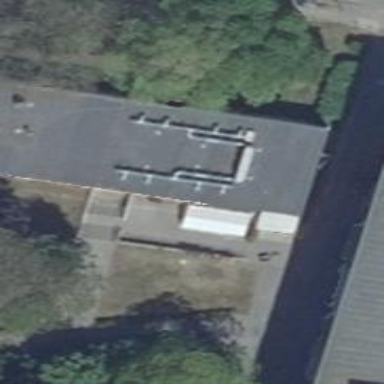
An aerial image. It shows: Pub.